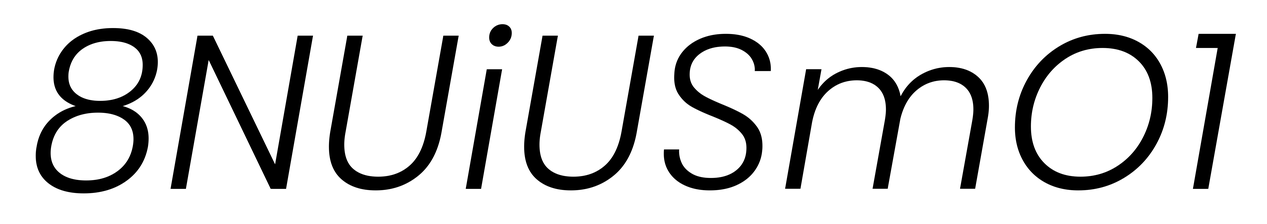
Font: Poppins-LightItalic